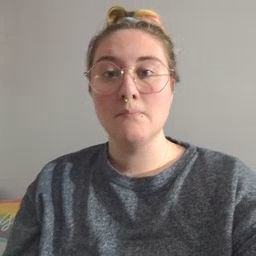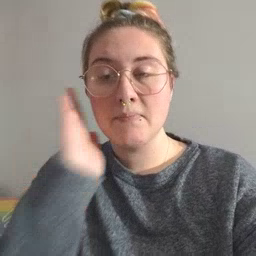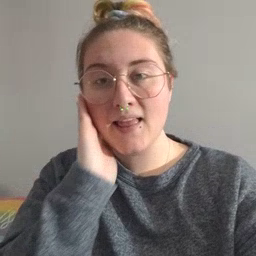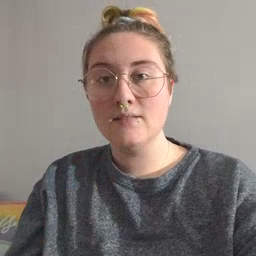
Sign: bed